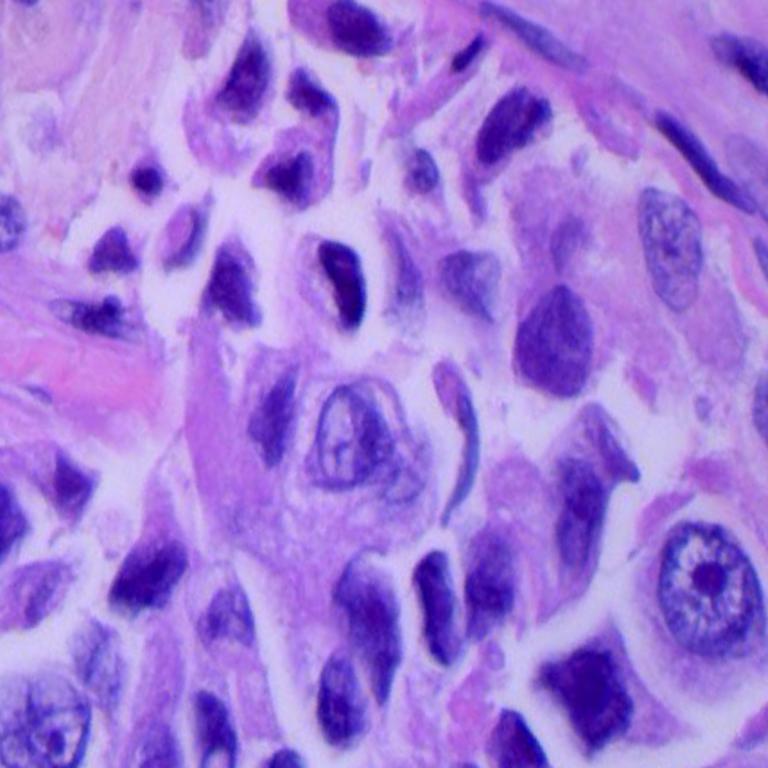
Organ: lung
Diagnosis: adenocarcinomas